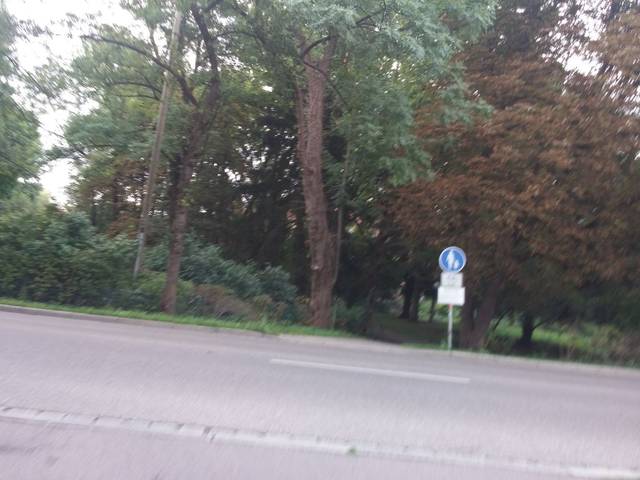
Region: Germany
Coordinates: 47.989, 10.178